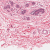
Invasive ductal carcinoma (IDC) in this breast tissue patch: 0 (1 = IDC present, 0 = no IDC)